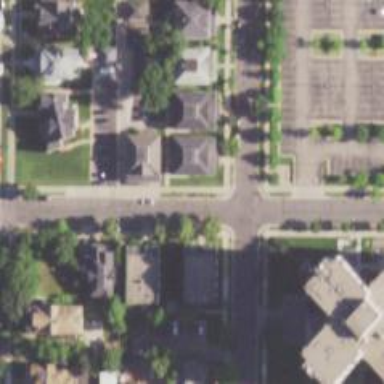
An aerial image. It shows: Neighborhood.